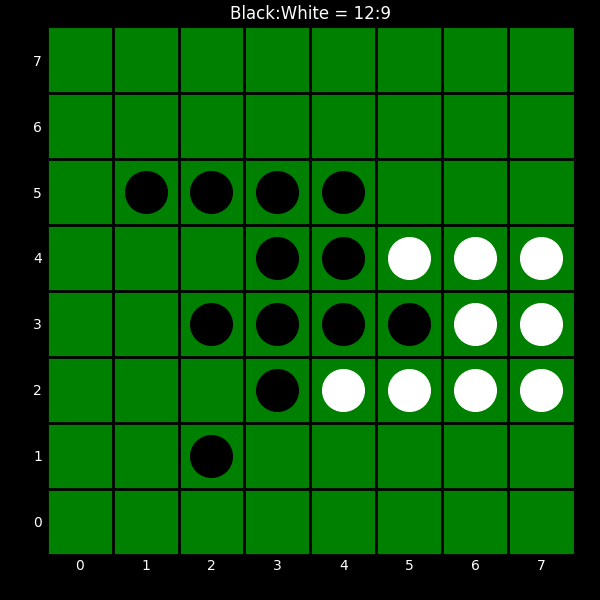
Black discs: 12
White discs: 9